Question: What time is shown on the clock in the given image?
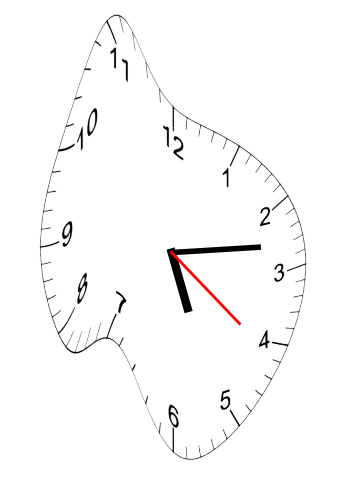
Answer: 05:13:21